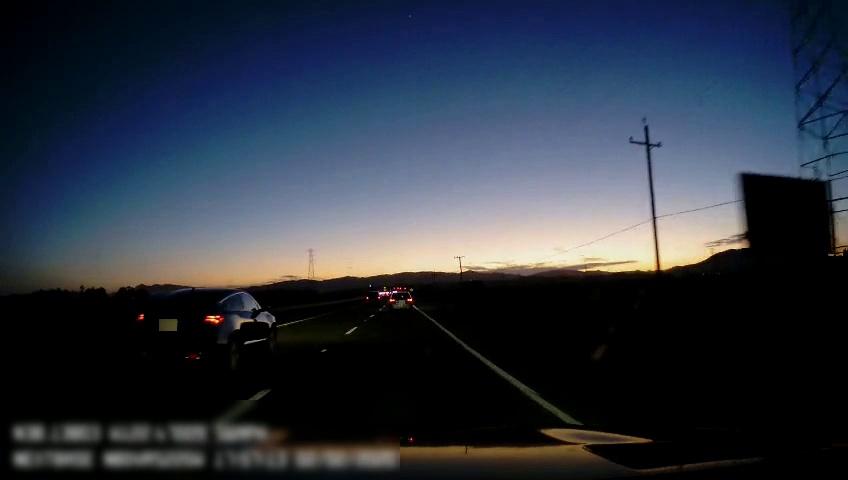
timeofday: Dusk/Dawn/Twilight
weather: Sunny
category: Drivable Space
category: Vehicles | SUV
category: Vehicles | Truck
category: Vehicles | SUV
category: Lanes | Alternate Lane
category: Lanes | Current Lane
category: Lanes | Current Lane